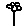
Label: flower